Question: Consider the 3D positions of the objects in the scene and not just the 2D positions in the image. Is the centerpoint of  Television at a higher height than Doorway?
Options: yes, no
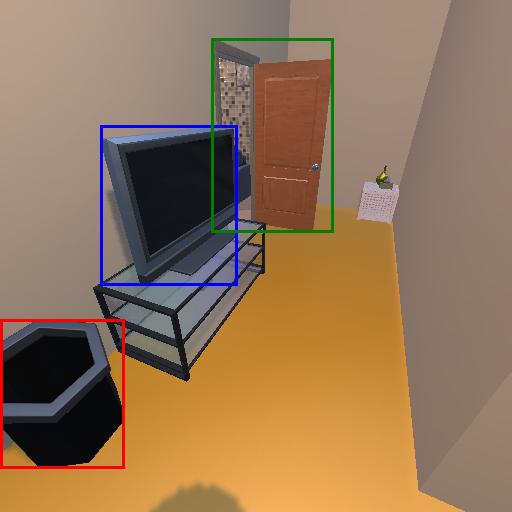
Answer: yes